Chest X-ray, PA view. Patient: 60 years old, sex M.
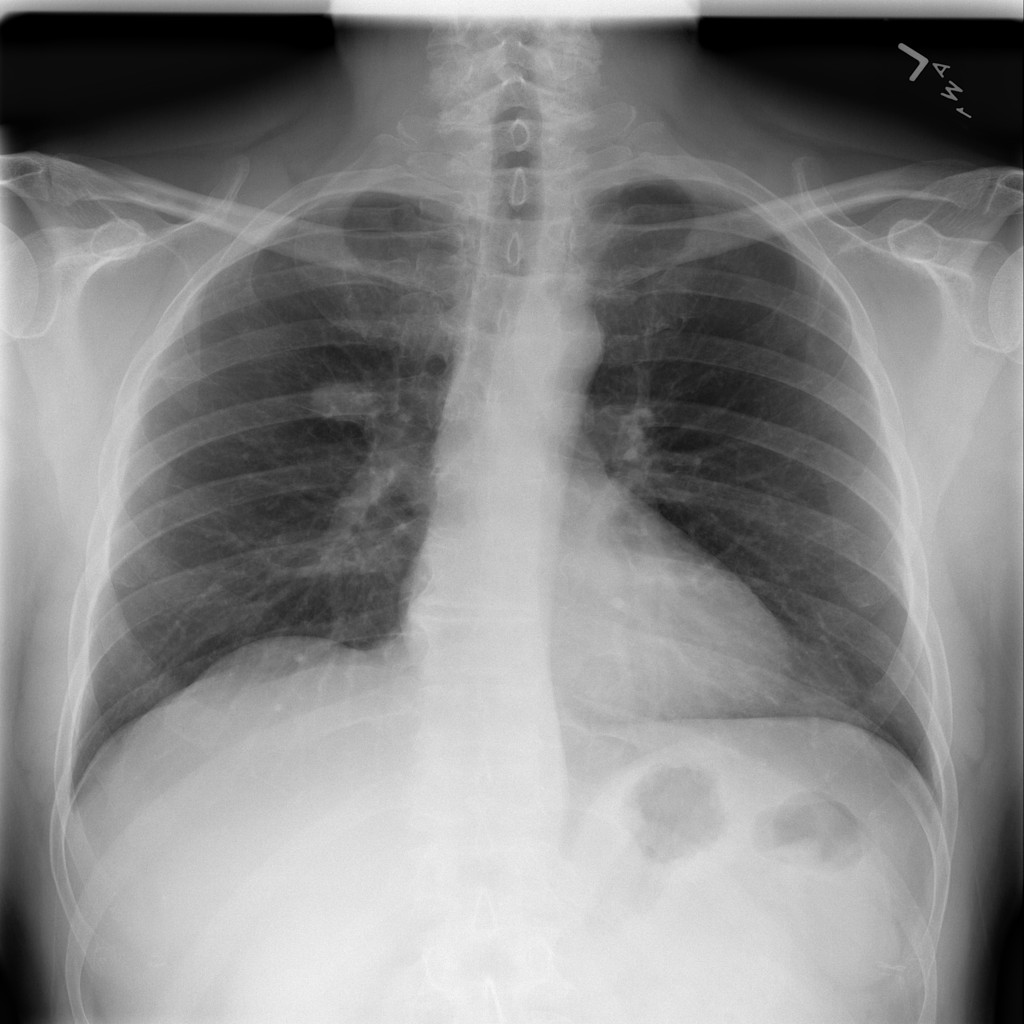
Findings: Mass